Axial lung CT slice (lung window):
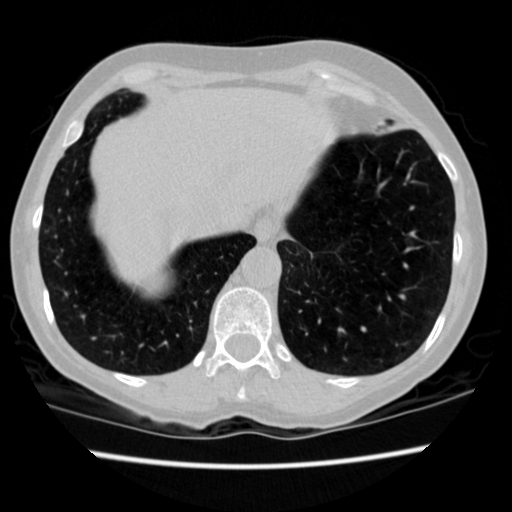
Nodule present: no